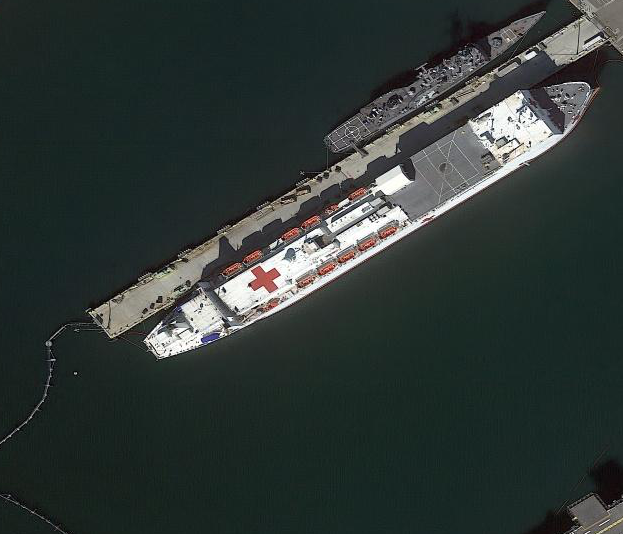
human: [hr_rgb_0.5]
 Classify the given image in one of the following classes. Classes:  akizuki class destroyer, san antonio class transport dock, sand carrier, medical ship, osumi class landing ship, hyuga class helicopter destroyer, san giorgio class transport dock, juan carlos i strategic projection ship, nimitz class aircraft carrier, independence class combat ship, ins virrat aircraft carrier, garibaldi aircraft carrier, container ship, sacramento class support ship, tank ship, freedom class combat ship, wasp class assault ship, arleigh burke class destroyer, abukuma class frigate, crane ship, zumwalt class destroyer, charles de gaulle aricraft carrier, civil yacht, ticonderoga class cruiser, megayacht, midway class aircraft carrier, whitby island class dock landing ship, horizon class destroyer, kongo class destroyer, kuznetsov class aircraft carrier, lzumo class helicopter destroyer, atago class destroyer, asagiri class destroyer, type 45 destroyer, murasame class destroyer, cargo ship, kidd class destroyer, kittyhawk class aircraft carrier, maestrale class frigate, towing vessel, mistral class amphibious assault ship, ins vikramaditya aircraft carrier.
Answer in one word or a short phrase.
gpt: Medical ship